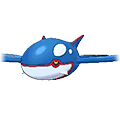
Pok\u00e9mon: kyogre